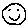
Label: smiley face